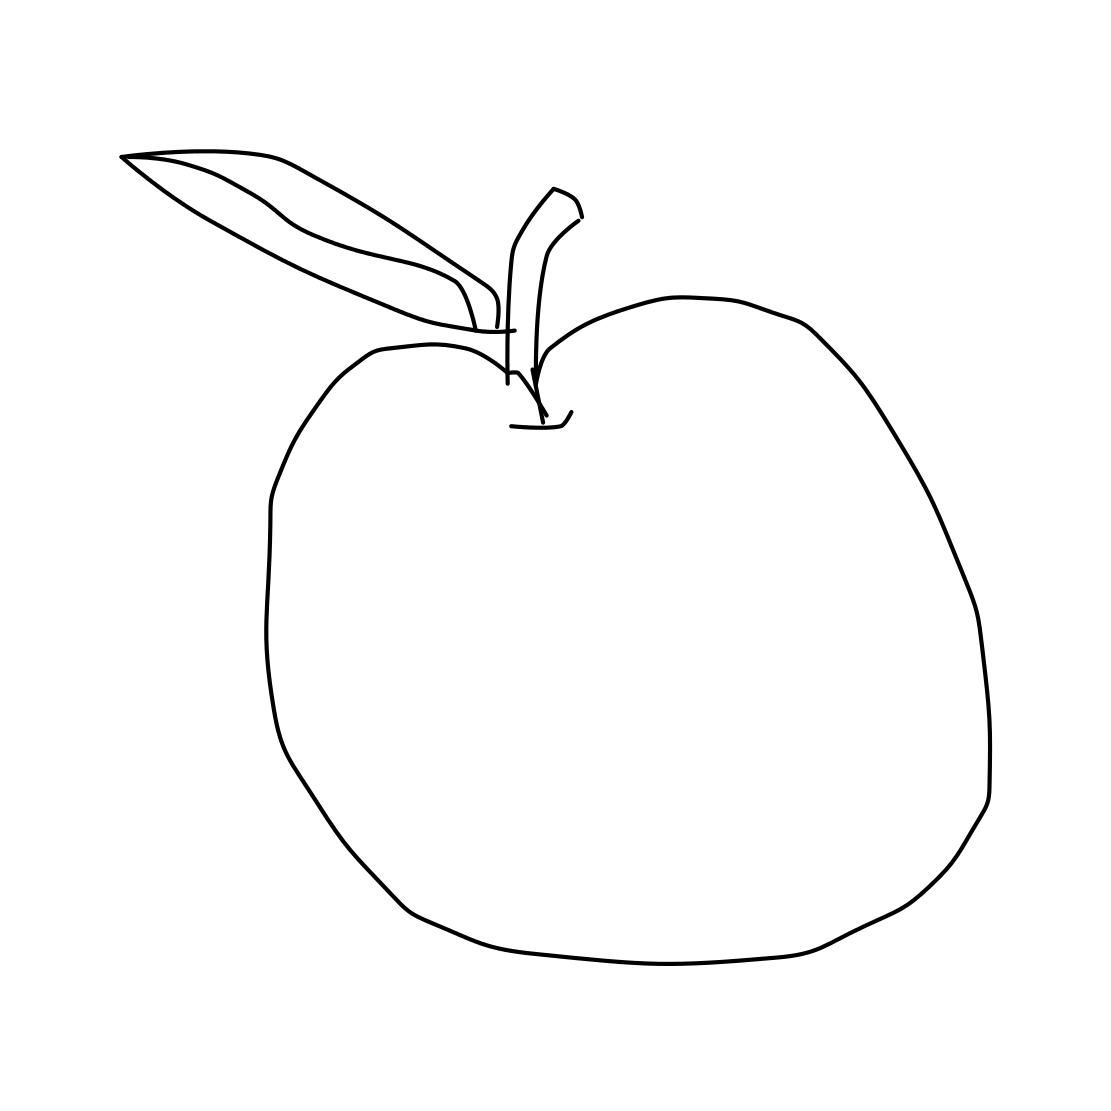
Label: apple